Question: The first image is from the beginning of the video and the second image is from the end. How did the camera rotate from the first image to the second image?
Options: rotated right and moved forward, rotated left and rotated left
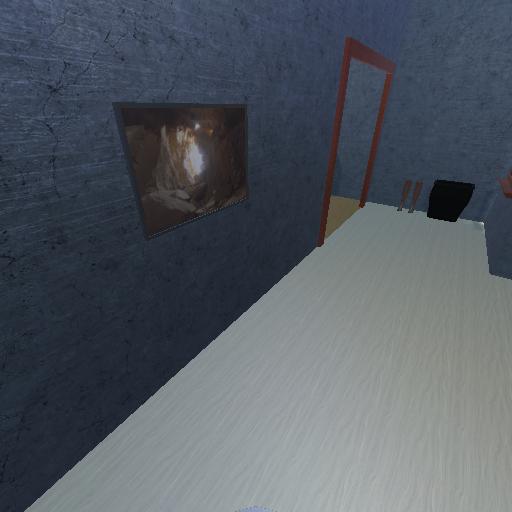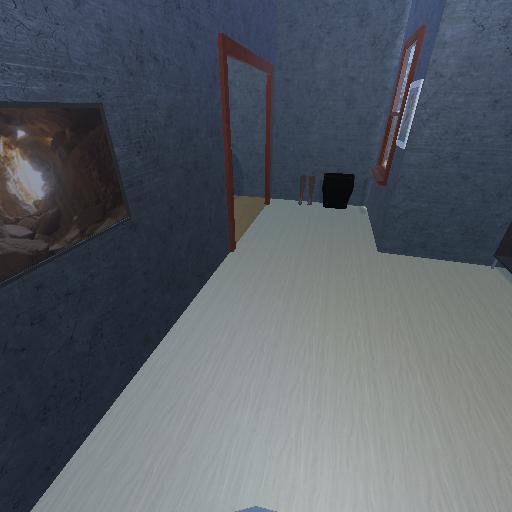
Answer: rotated right and moved forward